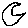
Label: moon